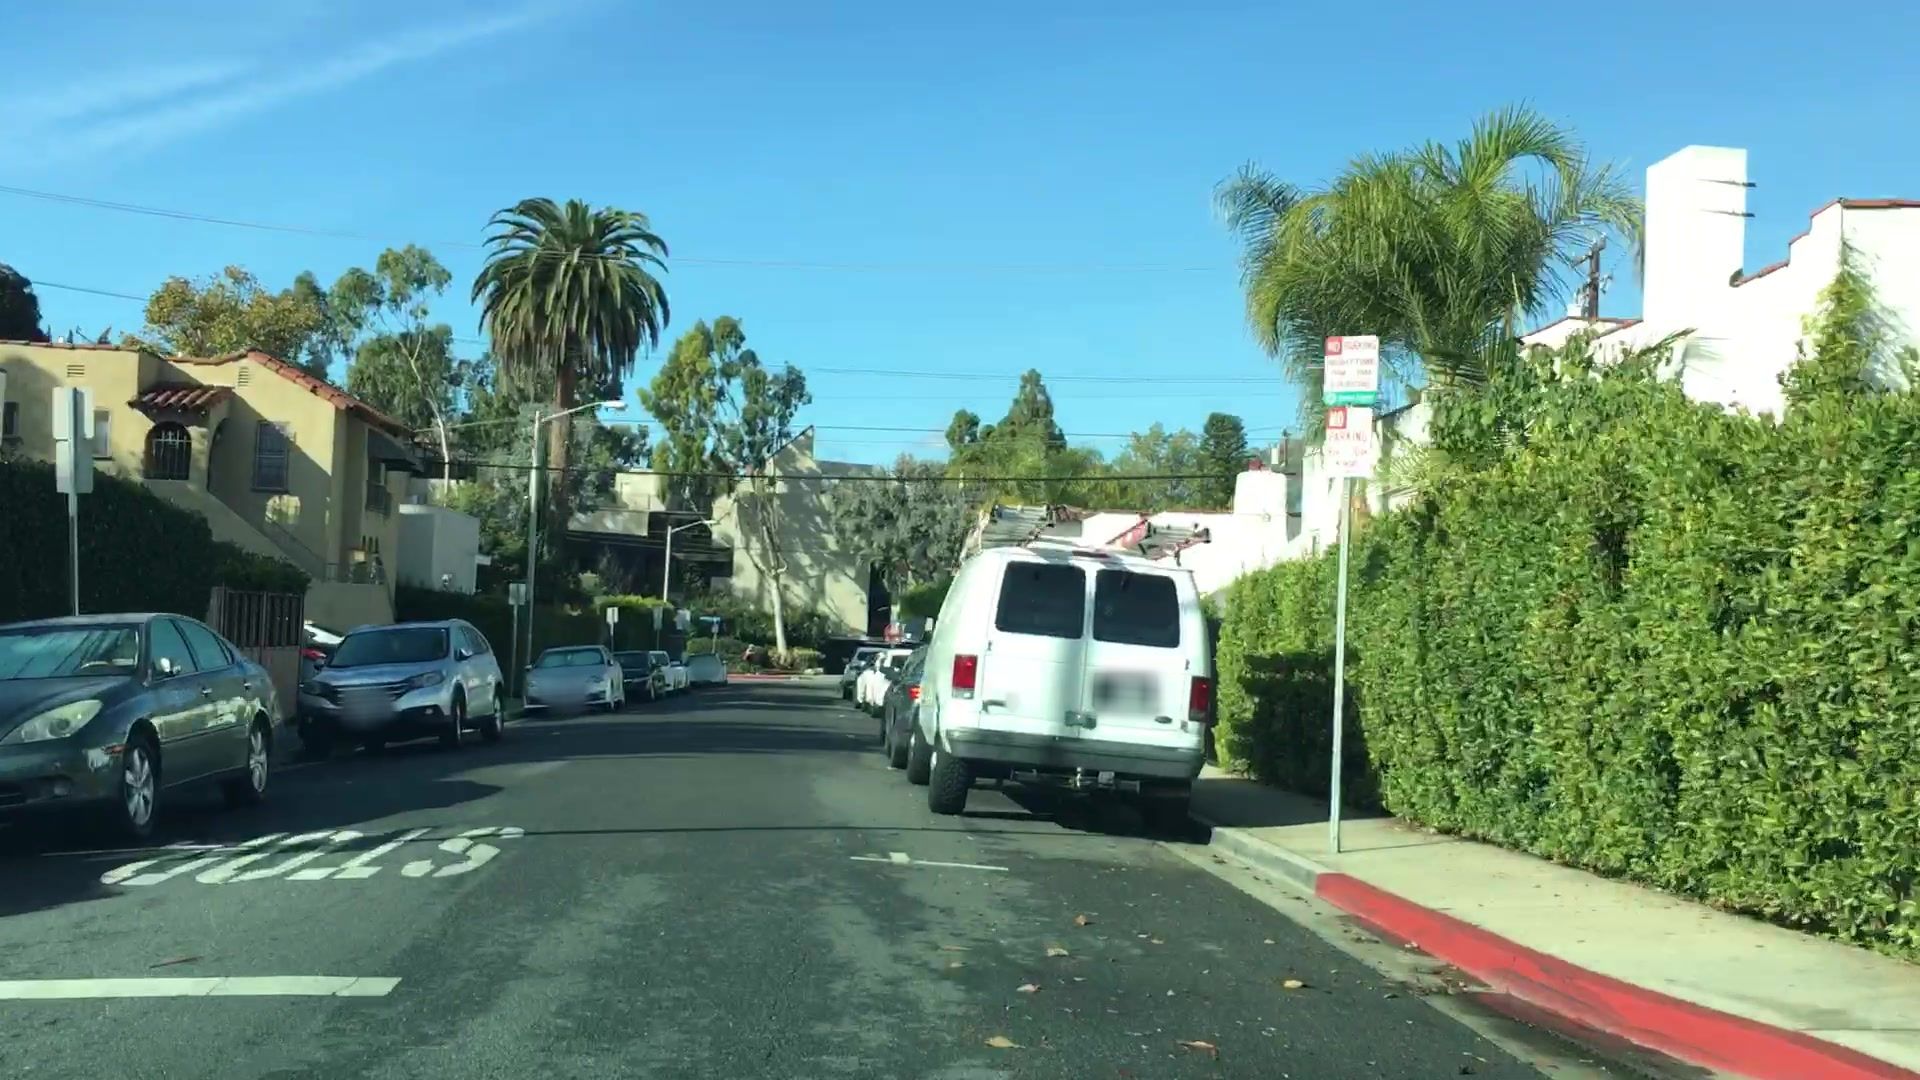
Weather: clear
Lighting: day
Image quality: good
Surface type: driving surface
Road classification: residential
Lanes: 2
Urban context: urban centre
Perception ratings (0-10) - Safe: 5.52, Lively: 6.65, Beautiful: 5.59, Boring: 1.7, Depressing: 6.77, Wealthy: 3.51